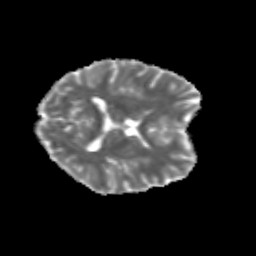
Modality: MD
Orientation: axial
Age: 23
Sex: female
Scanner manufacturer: siemens
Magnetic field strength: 3 T
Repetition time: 3.5 s
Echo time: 0.125 s